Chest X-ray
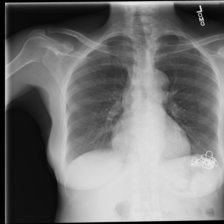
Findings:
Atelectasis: negative
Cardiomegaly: negative
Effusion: negative
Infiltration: negative
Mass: negative
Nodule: negative
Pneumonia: negative
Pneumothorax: negative
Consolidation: negative
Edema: negative
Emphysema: negative
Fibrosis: negative
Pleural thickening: negative
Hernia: negative